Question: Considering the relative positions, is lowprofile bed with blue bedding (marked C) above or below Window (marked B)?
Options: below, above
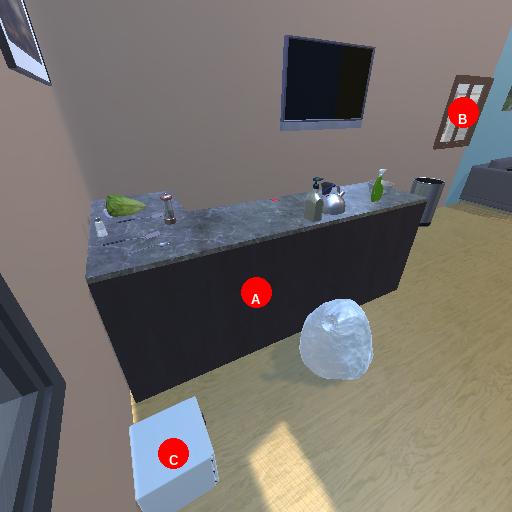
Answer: below